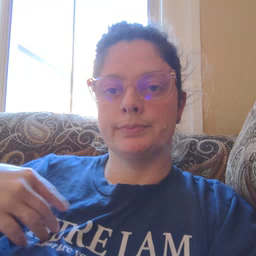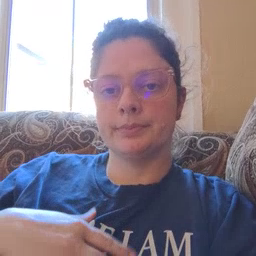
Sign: bedroom